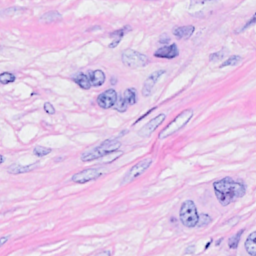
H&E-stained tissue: Breast